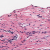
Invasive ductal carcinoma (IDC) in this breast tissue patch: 0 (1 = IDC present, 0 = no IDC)